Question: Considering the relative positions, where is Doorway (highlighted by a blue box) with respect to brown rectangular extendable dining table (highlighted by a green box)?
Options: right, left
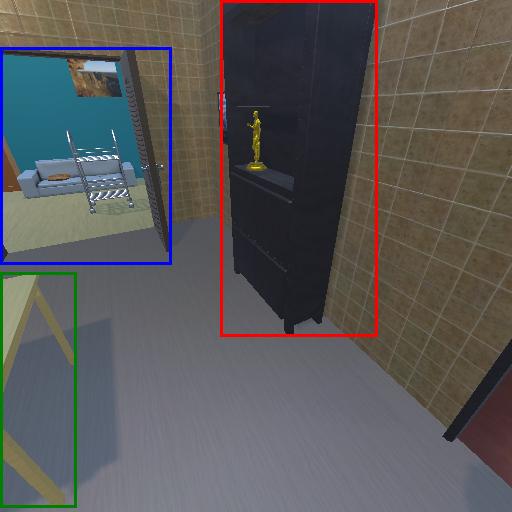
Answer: right